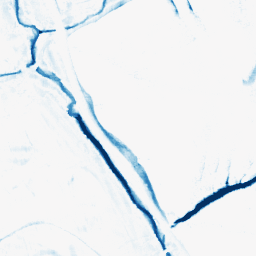
Category: morphological
Decomposition family: morphological_square
Decomposition parameters: operation: closing
size: 10
Upsampling method: sinc_blackman
Upsampling parameters: scale: 4
kernel_size: 16
Upsampling scale: 4